Aerial crown-view tile of a tropical tree (Barro Colorado Island, Panama), acquired 20250124:
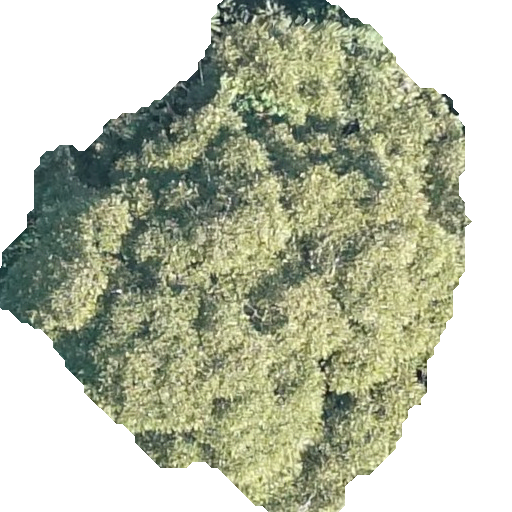
Species: Dipteryx oleifera
GBIF accepted scientific name: Dipteryx oleifera
Crown area: 242.797 m²